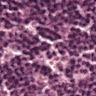
Metastatic tissue present: no